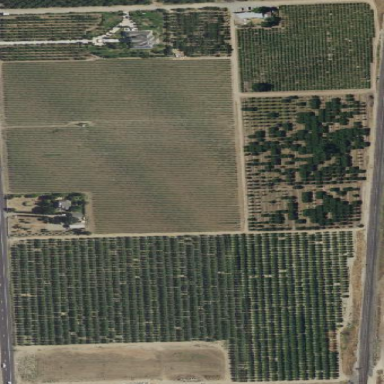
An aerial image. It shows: Orchard.